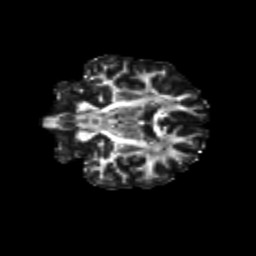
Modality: FA
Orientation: coronal
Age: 19
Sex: male
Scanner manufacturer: siemens
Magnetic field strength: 3 T
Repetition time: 8.6 s
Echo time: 0.095 s